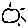
Label: sun